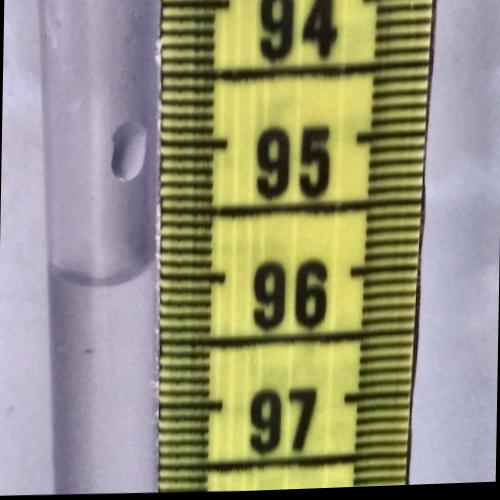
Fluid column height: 96.0 cm